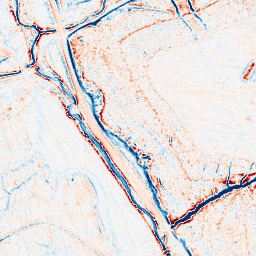
Category: classical
Decomposition family: gaussian_anisotropic
Decomposition parameters: sigma_x: 2
sigma_y: 2
Upsampling method: quintic
Upsampling parameters: scale: 2
Upsampling scale: 2